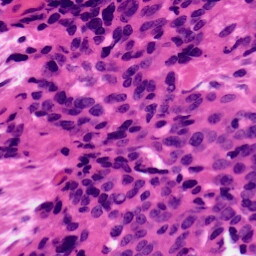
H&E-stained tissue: Ovarian